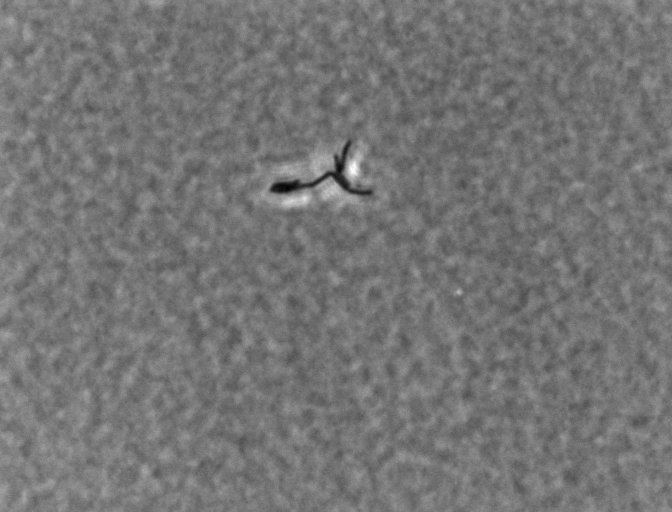
Bacillus coagulans